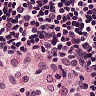
Metastatic tissue present: no